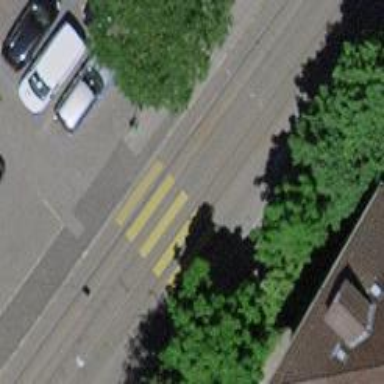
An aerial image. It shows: Tram crossing on the railway.